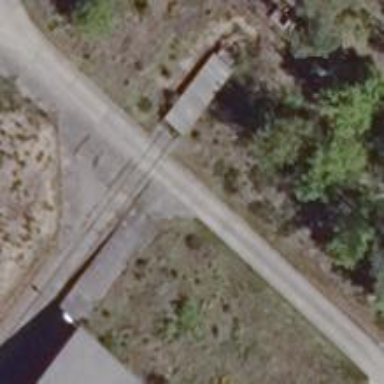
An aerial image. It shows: Level crossing along the railway.